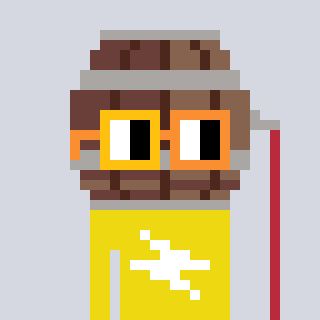
a pixel art character with square yellow and orange glasses, a wine barrel-shaped head and a yellow-colored body on a cool background